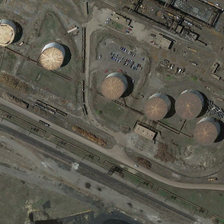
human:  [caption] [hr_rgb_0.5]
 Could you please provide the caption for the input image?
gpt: a row of storage tanks is near a road .

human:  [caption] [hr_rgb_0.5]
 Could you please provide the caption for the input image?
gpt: a row of storage tanks is near a road .

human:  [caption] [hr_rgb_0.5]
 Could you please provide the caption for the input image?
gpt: a row of storage tanks is near a road .

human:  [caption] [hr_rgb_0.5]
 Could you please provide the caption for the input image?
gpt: a row of storage tanks is near a road .

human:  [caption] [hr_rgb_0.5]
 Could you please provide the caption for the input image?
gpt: a row of storage tanks is near a road .